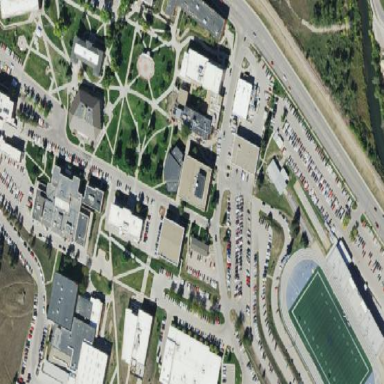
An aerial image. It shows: University.